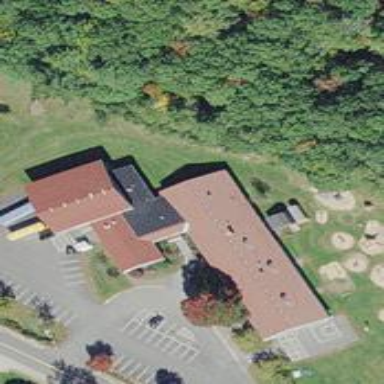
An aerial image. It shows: School.